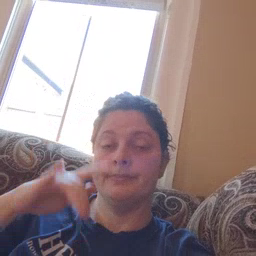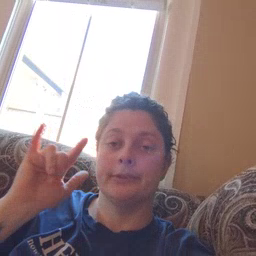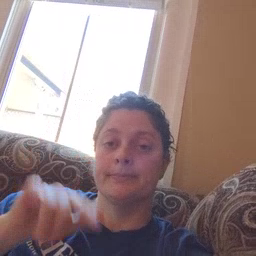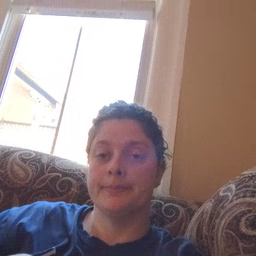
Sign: airplane